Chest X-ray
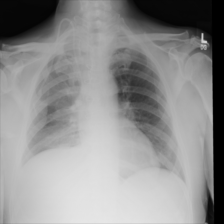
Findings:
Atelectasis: negative
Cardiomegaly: negative
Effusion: negative
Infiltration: negative
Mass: negative
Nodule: negative
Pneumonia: negative
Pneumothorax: negative
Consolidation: negative
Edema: negative
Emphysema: negative
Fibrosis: negative
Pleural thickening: negative
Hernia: negative